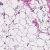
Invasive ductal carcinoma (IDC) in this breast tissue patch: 0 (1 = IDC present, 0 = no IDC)